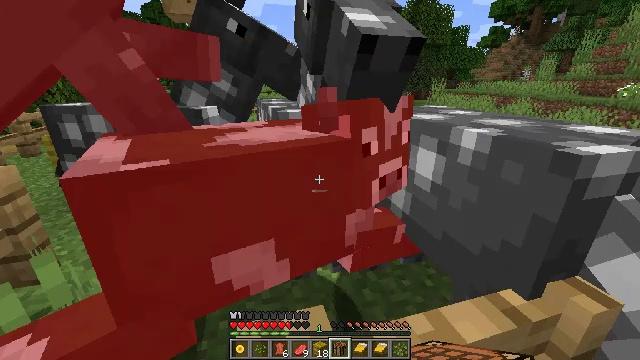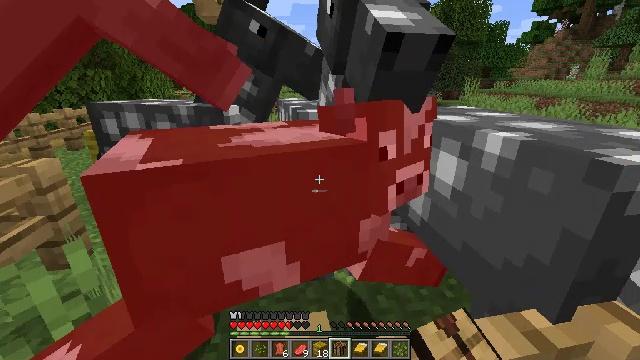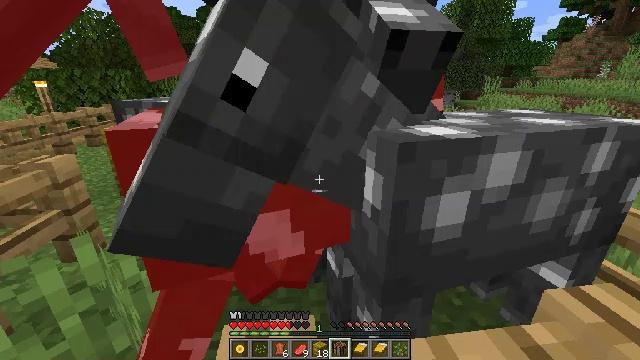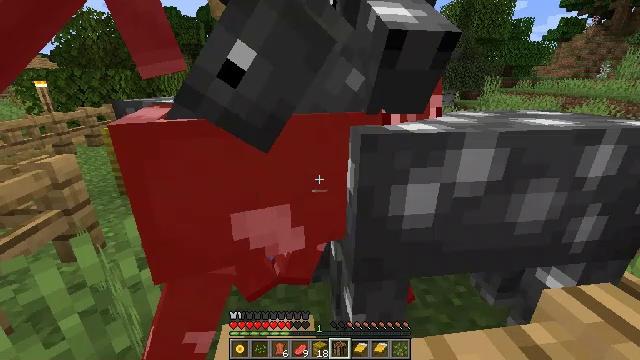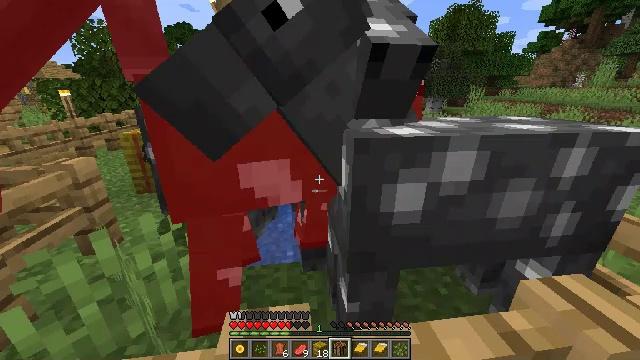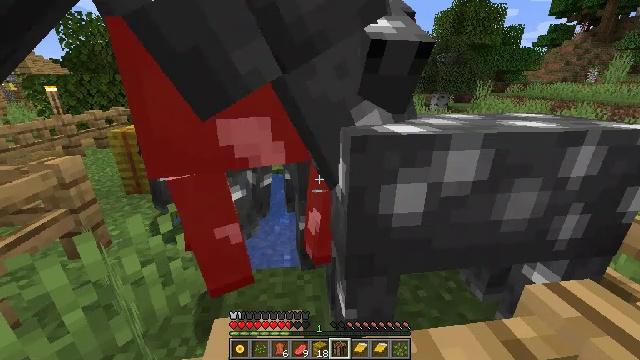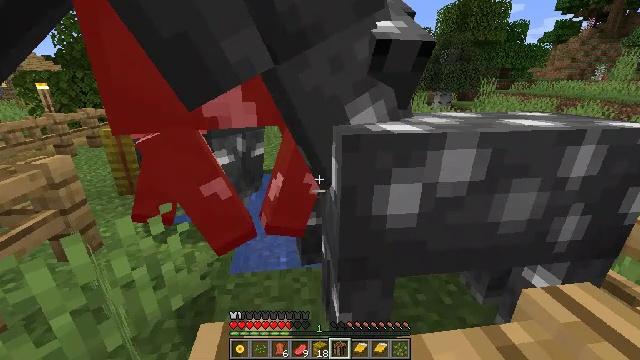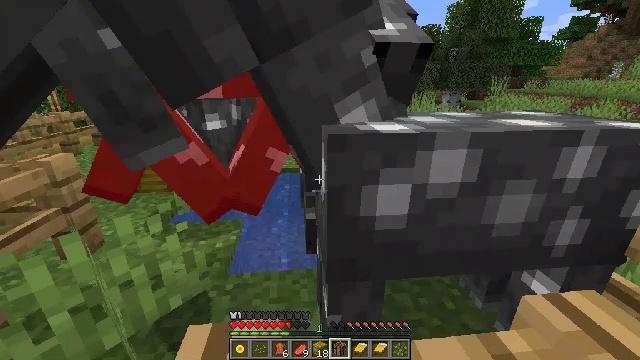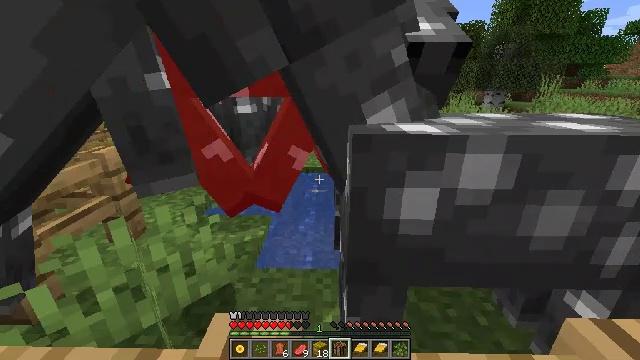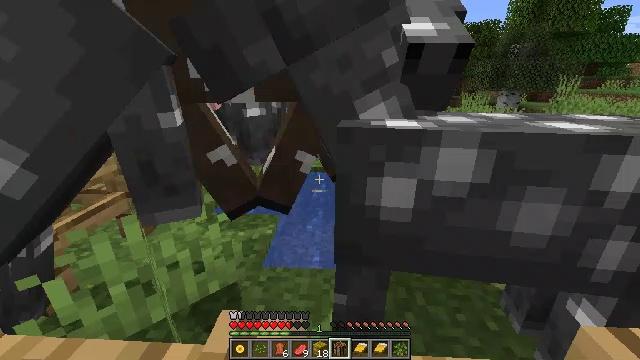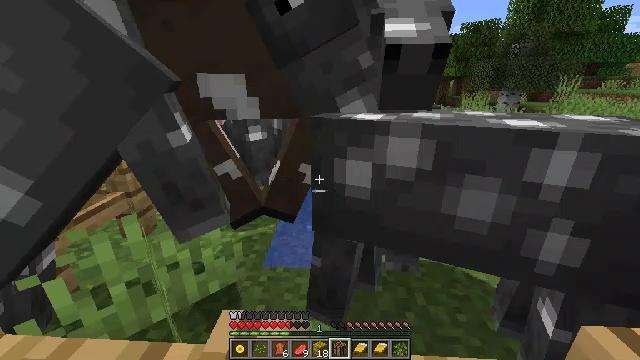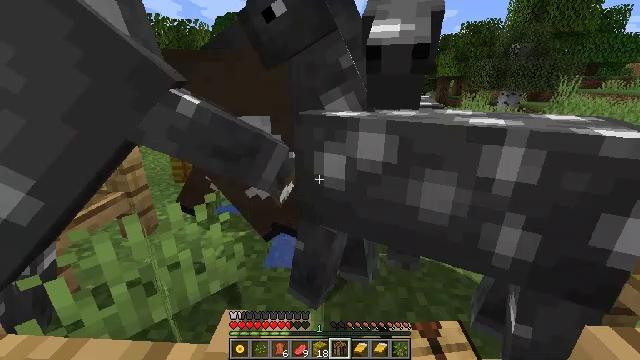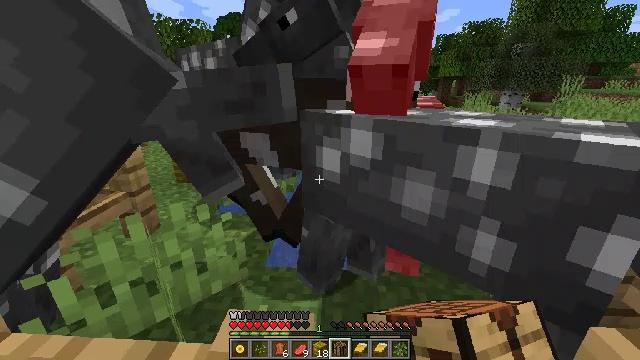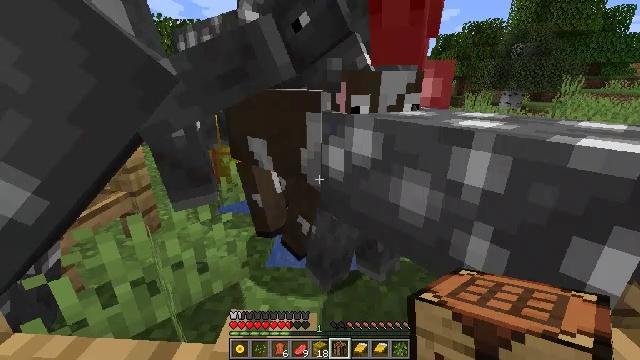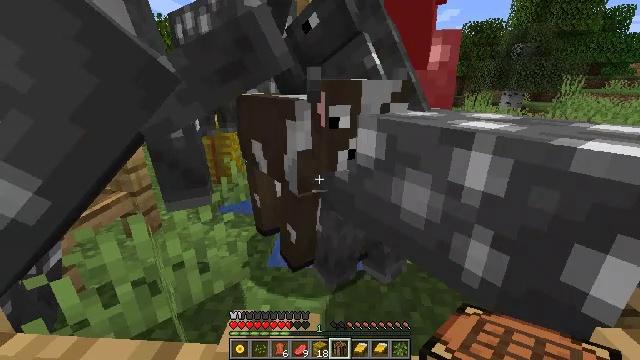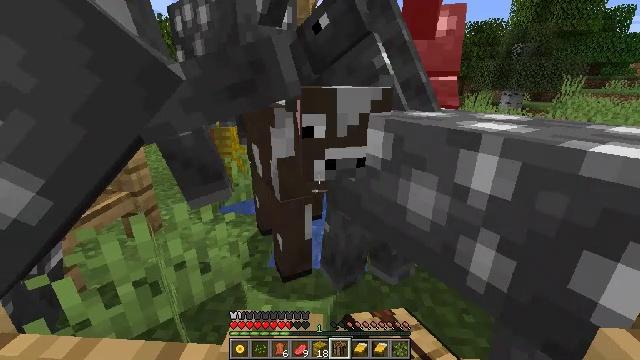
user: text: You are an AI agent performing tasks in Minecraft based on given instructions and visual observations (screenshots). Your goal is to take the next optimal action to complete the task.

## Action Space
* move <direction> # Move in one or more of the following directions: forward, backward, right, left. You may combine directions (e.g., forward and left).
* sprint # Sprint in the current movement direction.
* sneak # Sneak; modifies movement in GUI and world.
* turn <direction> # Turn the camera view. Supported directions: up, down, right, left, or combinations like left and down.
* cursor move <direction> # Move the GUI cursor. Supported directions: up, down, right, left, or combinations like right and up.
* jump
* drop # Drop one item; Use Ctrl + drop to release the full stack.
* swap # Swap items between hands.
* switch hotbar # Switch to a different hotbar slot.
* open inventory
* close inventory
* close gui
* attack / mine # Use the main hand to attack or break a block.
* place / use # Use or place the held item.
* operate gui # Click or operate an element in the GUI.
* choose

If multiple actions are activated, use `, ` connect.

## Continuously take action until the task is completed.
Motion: motion action
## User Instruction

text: Kill mobs.
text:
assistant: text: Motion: move forward, turn left, attack / mine
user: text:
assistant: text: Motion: turn left
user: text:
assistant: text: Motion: attack / mine
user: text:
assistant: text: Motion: move forward, attack / mine
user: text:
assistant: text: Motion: move forward, attack / mine
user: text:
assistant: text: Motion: move forward
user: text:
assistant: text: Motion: move forward, turn left, attack / mine
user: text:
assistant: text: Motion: move forward, turn left, attack / mine
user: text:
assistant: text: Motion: move forward, turn left, attack / mine
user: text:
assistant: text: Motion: move forward, attack / mine
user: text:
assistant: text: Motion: move forward, attack / mine
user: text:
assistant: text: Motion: move forward, attack / mine
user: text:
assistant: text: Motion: move forward
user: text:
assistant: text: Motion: move forward, attack / mine
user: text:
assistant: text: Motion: move forward, attack / mine
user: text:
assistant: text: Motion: move forward, attack / mine
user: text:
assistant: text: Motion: move forward
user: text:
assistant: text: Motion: move forward, attack / mine
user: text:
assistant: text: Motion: move forward, attack / mine
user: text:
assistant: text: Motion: move forward
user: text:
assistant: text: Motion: move forward, attack / mine
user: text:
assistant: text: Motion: move forward, attack / mine
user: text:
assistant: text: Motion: attack / mine
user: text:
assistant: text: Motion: move forward
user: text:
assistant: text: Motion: move forward, attack / mine
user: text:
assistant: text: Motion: move forward, attack / mine
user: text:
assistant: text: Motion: move forward, attack / mine
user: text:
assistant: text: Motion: move forward, attack / mine
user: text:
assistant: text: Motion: move forward, attack / mine
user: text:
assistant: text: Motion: move forward, attack / mine